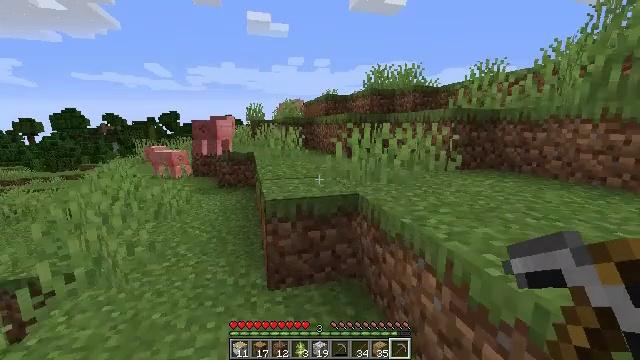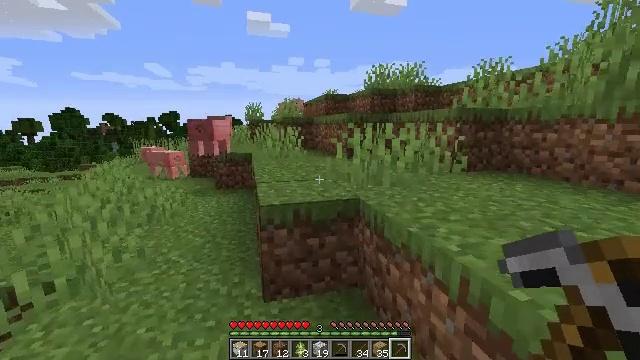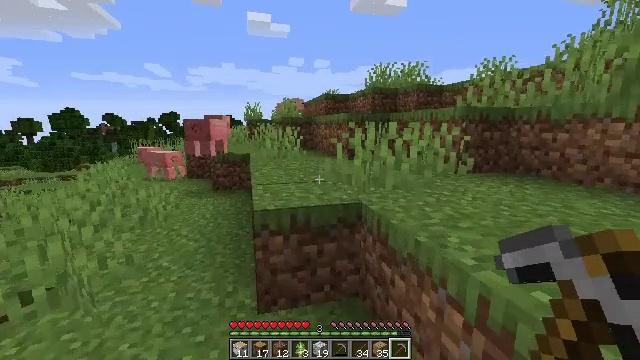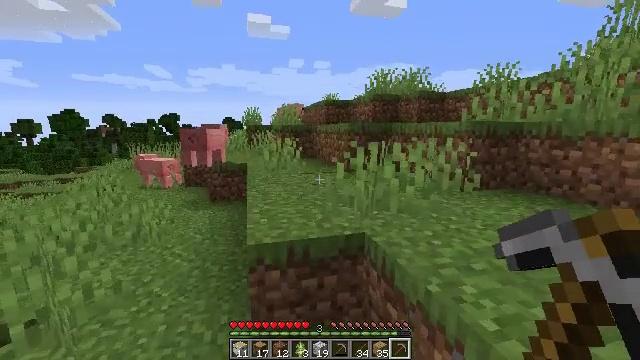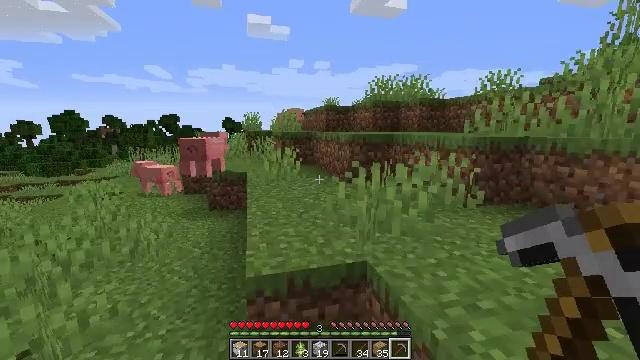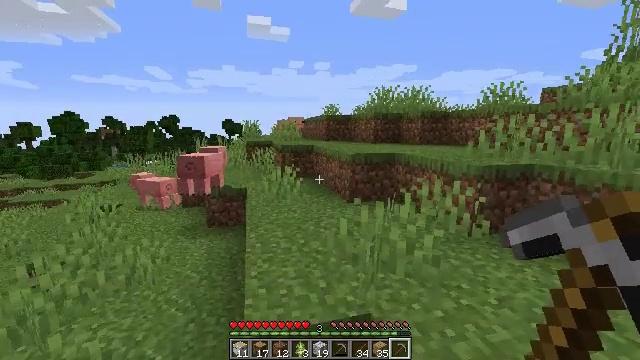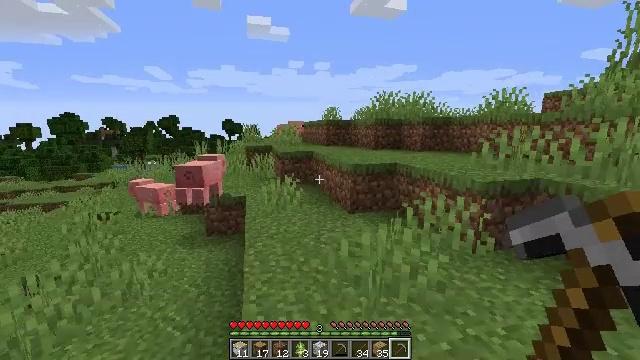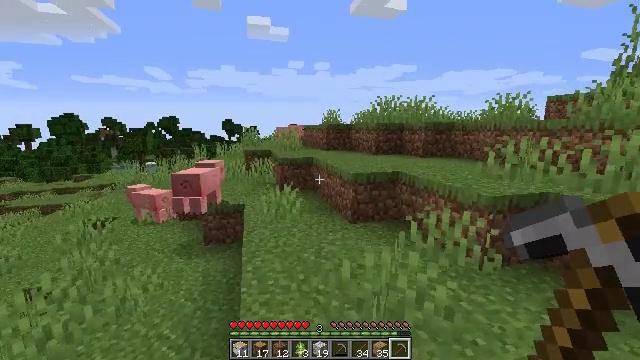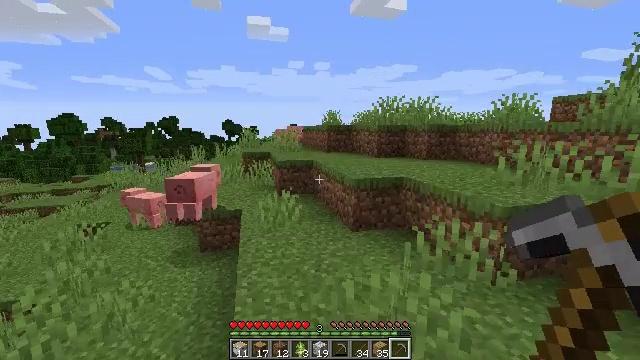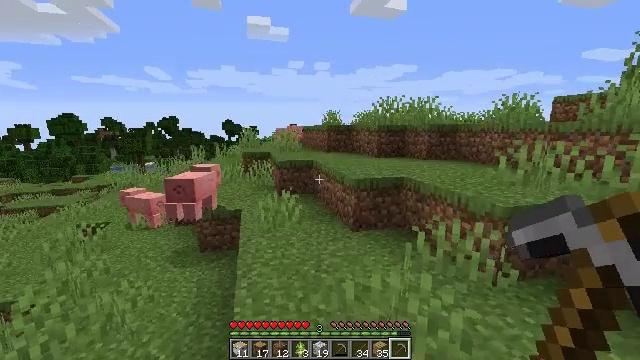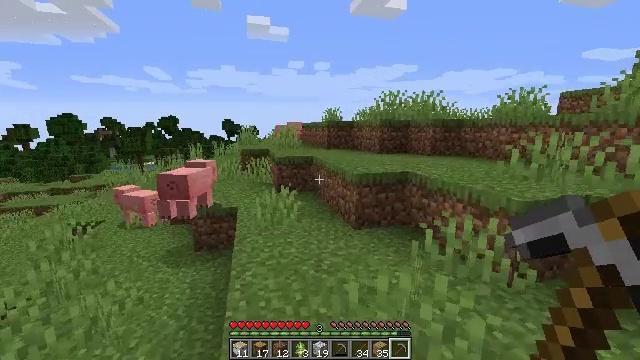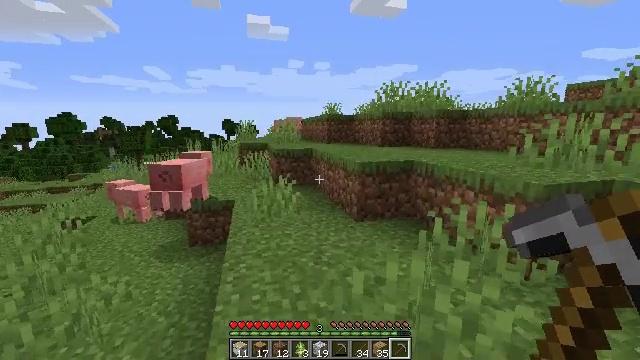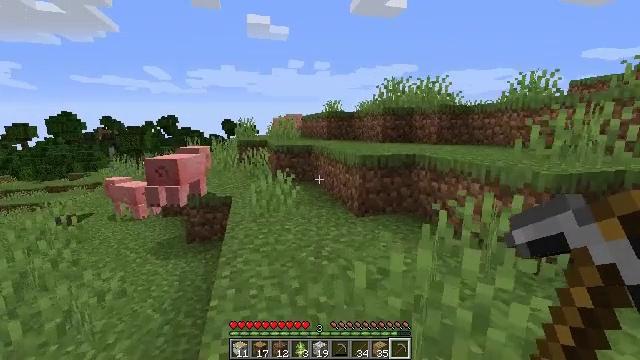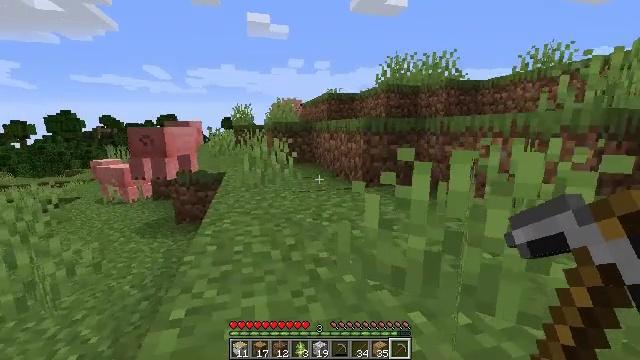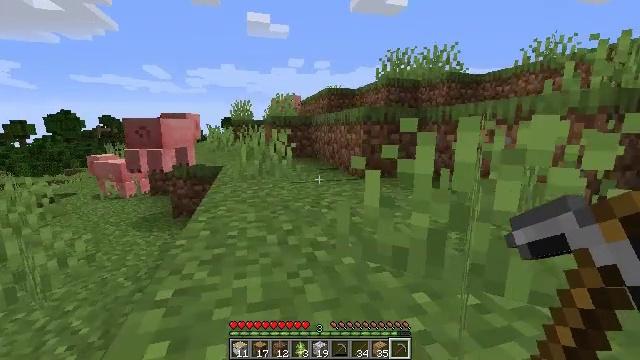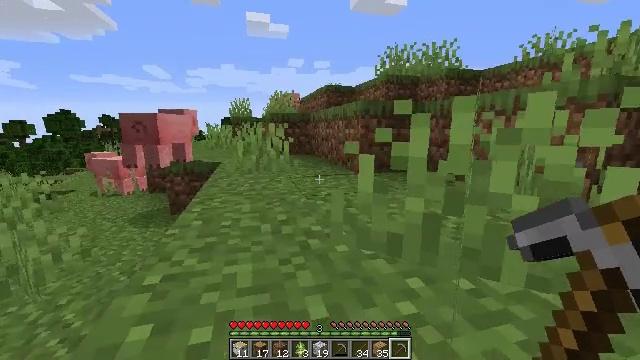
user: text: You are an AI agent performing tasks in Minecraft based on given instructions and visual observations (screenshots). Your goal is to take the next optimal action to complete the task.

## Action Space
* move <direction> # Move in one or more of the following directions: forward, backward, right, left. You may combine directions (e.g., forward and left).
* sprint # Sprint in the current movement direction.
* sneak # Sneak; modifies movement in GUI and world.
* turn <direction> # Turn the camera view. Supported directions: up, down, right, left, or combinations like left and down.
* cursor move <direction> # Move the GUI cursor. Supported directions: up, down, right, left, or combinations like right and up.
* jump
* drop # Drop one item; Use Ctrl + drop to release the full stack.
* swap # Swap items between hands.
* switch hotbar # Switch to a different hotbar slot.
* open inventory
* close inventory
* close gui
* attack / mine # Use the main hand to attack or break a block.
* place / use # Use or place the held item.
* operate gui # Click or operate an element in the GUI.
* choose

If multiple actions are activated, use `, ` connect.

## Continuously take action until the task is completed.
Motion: motion action
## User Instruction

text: Mine the azure bluet flower.
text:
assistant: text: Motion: move forward
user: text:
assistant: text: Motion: move forward
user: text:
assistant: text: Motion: move forward, jump
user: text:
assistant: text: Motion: move forward, jump
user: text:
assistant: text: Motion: move forward, jump
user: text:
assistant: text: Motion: move forward, jump
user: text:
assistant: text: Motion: move forward, jump
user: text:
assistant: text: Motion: move forward
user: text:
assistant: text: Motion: move forward
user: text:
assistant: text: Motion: move forward
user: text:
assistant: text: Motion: move forward
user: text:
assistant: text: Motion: move forward
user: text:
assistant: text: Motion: move forward
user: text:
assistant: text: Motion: move forward
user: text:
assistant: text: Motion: move forward
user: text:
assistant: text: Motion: move forward
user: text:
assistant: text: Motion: move forward, jump
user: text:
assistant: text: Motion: move forward, jump
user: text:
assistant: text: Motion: move forward, jump
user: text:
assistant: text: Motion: move forward, jump
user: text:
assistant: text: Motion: move forward
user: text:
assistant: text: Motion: move forward
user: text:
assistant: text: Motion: move forward
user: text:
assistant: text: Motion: move forward
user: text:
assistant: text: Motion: move forward
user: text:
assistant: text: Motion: move forward
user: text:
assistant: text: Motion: move forward
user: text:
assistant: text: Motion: move forward
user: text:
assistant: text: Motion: move forward
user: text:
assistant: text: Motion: move forward